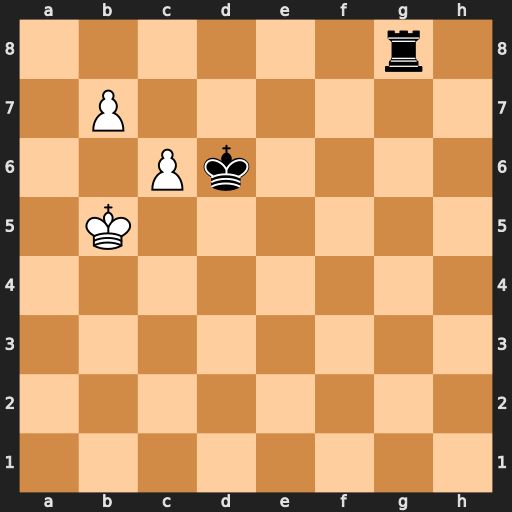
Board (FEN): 6r1/1P6/2Pk4/1K6/8/8/8/8
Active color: w
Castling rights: -
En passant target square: -
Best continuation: Kb6 Re8 c7